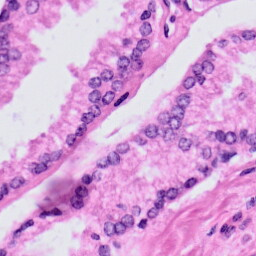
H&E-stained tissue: Prostate